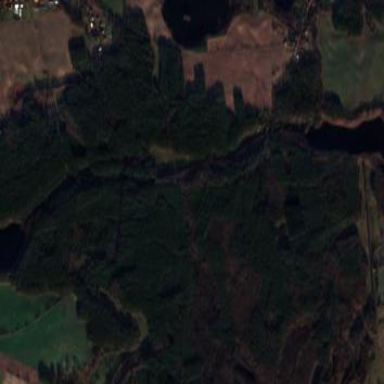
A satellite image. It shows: Forest area.